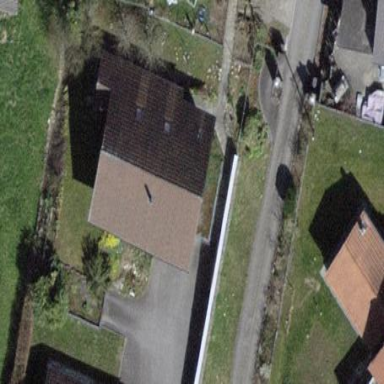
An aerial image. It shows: Building with tile roof.